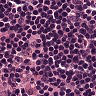
Metastatic tissue present: no